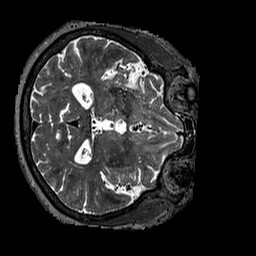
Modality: T2w
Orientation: axial
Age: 76
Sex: female
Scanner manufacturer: siemens
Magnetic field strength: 3 T
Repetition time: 3.2 s
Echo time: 0.567 s